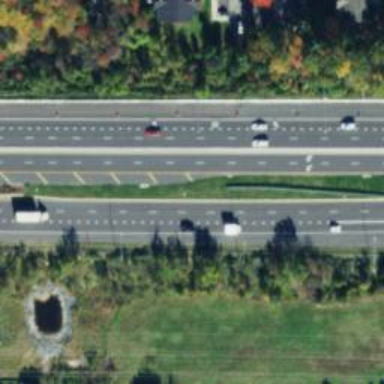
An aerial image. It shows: Expressway with asphalt surface categorized as trunk highway.